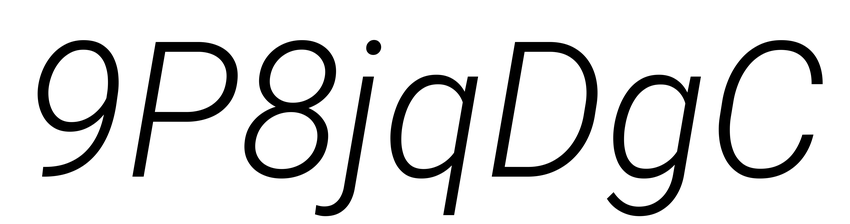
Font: Roboto-Italic_Light_Italic